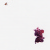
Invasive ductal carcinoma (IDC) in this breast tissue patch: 0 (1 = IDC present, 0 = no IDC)